Question: I have a mySQL db with duplicate records, as from the attached image.

I am asking for a query to delete all duplicate records based on date + time, for all tables (foreachtables) in db
Thanks
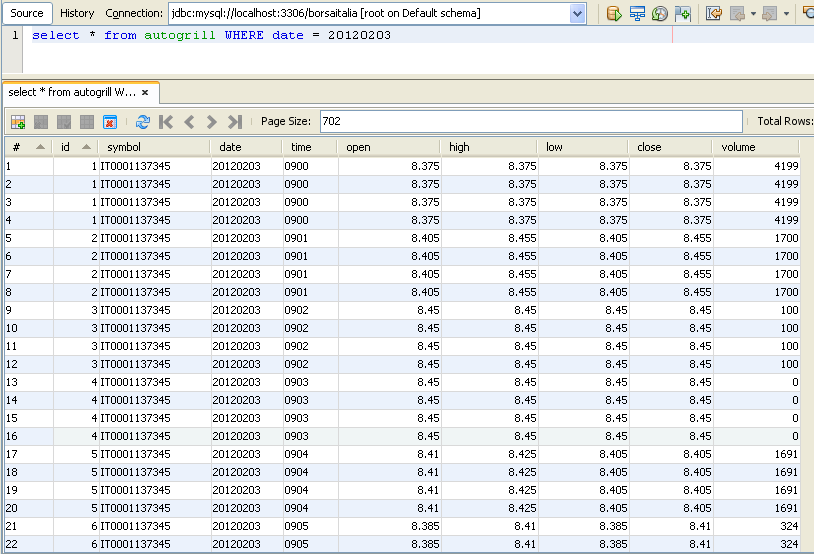
Answer: As far I could see, you dont have autoincrement primary key or foreign key.
If you dont have tables with foreign key or relation between, first you can list all your tables. After that, you can create a temporal "mirror" of one table (for eg, autogrill).
Then you can do a:
'''
INSERT INTO TemporalTable
SELECT DISTINCT
'''
or a
'''
INSERT INTO TemporalTable
SELECT Id, Date, Time FROM autogrill GROUP BY Id, Date, Time HAVING COUNT(*) > 1
'''
.
TRUNCATE or DELETE FROM
without where and then put again your data with
'''
INSERT INTO autogrill
SELECT * FROM TemporalTable
'''
BE AWARE if you have primary keys doing this.